Question: I have a ribbonBar with 4 Button on it. Now on each of the button clicked I want to perform some action. But the problem I have is how do I get to know which button is clicked. Can somebody guide me.Below is my code and screenshot. By the way I am using Button instead of the IconButton as shown in the showcase.is it OK if i use this button??.

'''
public class DBilling implements EntryPoint
{
@Override
public void onModuleLoad()
{
VLayout vLayout = new VLayout();
vLayout.setWidth100();
RibbonBar ribbonBar = new RibbonBar();
ribbonBar.setLeft(0);
ribbonBar.setTop(0);
ribbonBar.setWidth100();
ribbonBar.setMembersMargin(2);
ribbonBar.setLayoutMargin(2);
RibbonGroup orderGroup = new RibbonGroup();
orderGroup.setTitle("New Order");
orderGroup.setRowHeight(60);
orderGroup.addControl(getButton("Order", "order", false));
RibbonGroup reportGroup = new RibbonGroup();
reportGroup.setTitle("Report");
reportGroup.setRowHeight(60);
reportGroup.addControl(getButton("Report", "report", false));
RibbonGroup productGroup = new RibbonGroup();
productGroup.setTitle("New Product");
productGroup.setRowHeight(60);
productGroup.addControl(getButton("Product", "cookies", false));
RibbonGroup systemGroup = new RibbonGroup();
systemGroup.setTitle("System");
systemGroup.setRowHeight(60);
systemGroup.addControl(getButton("System", "system", false));
ribbonBar.addMember(orderGroup);
ribbonBar.addMember(reportGroup);
ribbonBar.addMember(productGroup);
ribbonBar.addMember(systemGroup);
vLayout.addChild(ribbonBar);
vLayout.draw();
}
private Button getButton(String title, String iconName, boolean vertical)
{
final Button cssButton = new Button(title);
cssButton.setShowRollOver(true);
cssButton.setShowDisabled(true);
cssButton.setShowDown(true);
cssButton.setIcon(iconName + ".png");
cssButton.setIconSize(32);
cssButton.setWidth(120);
cssButton.addClickHandler(new ClickHandler()
{
@Override
public void onClick(ClickEvent event)
{
SC.say(event.getSource().toString());
}
});
return cssButton;
}
'''
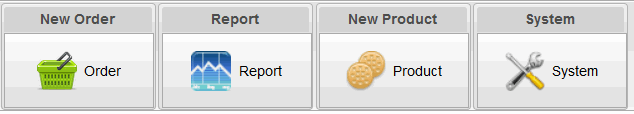
Answer: Untested, but I think something like this is what you want:
'''
public class DBilling implements EntryPoint
{
private RibbonBar ribbonBar;
@Override
public void onModuleLoad()
{
VLayout vLayout = new VLayout();
vLayout.setWidth100();
this.ribbonBar = new RibbonBar();
this.ribbonBar.setLeft(0);
this.ribbonBar.setTop(0);
this.ribbonBar.setWidth100();
this.ribbonBar.setMembersMargin(2);
this.ribbonBar.setLayoutMargin(2);
RibbonGroup orderGroup = new RibbonGroup();
orderGroup.setTitle("New Order");
orderGroup.setRowHeight(60);
orderGroup.addControl(getButton("Order", "order", false));
RibbonGroup reportGroup = new RibbonGroup();
reportGroup.setTitle("Report");
reportGroup.setRowHeight(60);
reportGroup.addControl(getButton("Report", "report", false));
RibbonGroup productGroup = new RibbonGroup();
productGroup.setTitle("New Product");
productGroup.setRowHeight(60);
productGroup.addControl(getButton("Product", "cookies", false));
RibbonGroup systemGroup = new RibbonGroup();
systemGroup.setTitle("System");
systemGroup.setRowHeight(60);
systemGroup.addControl(getButton("System", "system", false));
this.ribbonBar.addMember(orderGroup);
this.ribbonBar.addMember(reportGroup);
this.ribbonBar.addMember(productGroup);
this.ribbonBar.addMember(systemGroup);
vLayout.addChild(this.ribbonBar);
vLayout.draw();
}
private Button getButton(String title, String iconName, boolean vertical)
{
final Button cssButton = new Button(title);
cssButton.setShowRollOver(true);
cssButton.setShowDisabled(true);
cssButton.setShowDown(true);
cssButton.setIcon(iconName + ".png");
cssButton.setIconSize(32);
cssButton.setWidth(120);
cssButton.addClickHandler(new ClickHandler()
{
@Override
public void onClick(ClickEvent event)
{
RibbonBar a;
for(Canvas b : a.getMembers()){
RibbonGroup c=(RibbonGroup)b;
for(Canvas d : c.getControls()){
Button e = (Button)d;
if(e.equals(event.getSource()))
SC.say(e.getTitle());
}
}
SC.say(event.getSource().toString());
}
});
return cssButton;
}
}
'''
or really if you always know it will be a 'Button' just cast 'event.getSource()' to a 'Button', then you can get the button title like '((Button)event.getSource()).getTitle()'